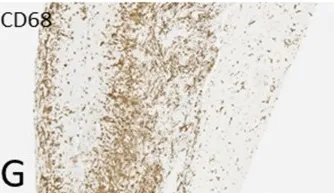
Massive infiltration with CD68 positive histiocytes with rheumatic granuloma formation was also seen (G).
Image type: pathology (immunostaining)